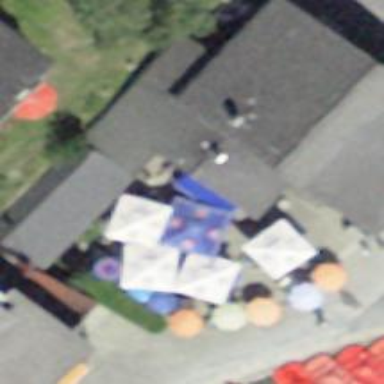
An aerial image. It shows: Restaurant building.